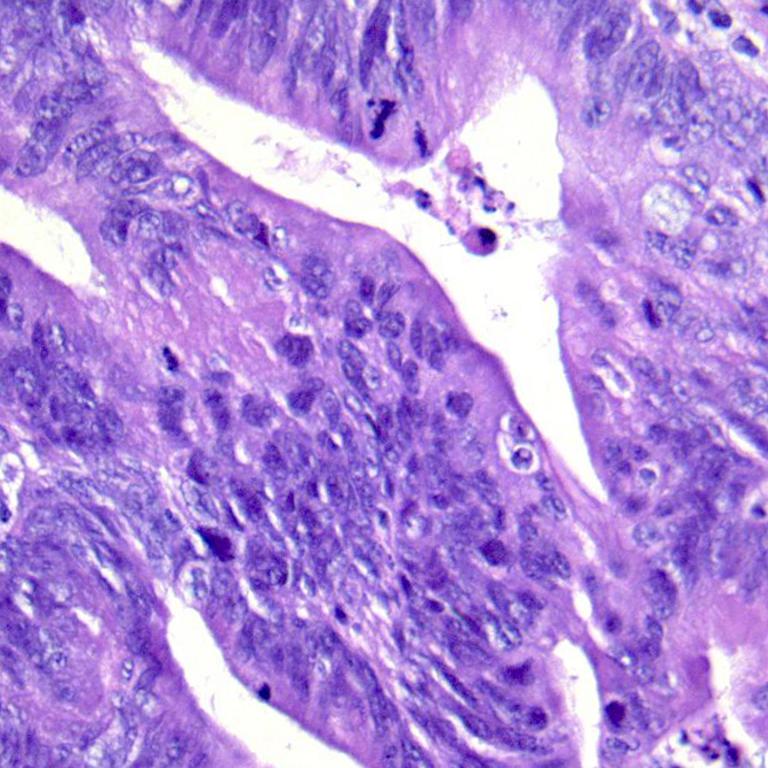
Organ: colon
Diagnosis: adenocarcinomas